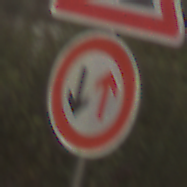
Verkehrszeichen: VorrangDesGegenverkehrs
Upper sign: Arbeitsstelle
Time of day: SunriseSunset
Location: Outdoor (Nature)
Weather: PartlyCloudy
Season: NotSpecified
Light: Natural